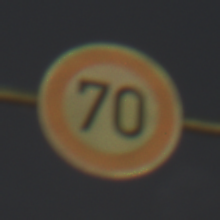
Verkehrszeichen: Geschwindigkeit70
Umgebung: Outdoor, Urban
Tageszeit: Night
Wetter: PartlyCloudy
Licht: Artificial
Jahreszeit: NotSpecified
Kontrast: HighContrast